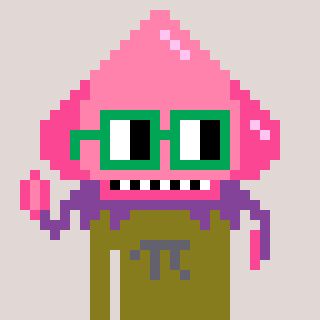
a pixel art character with square green glasses, a squid-shaped head and a gunk-colored body on a warm background